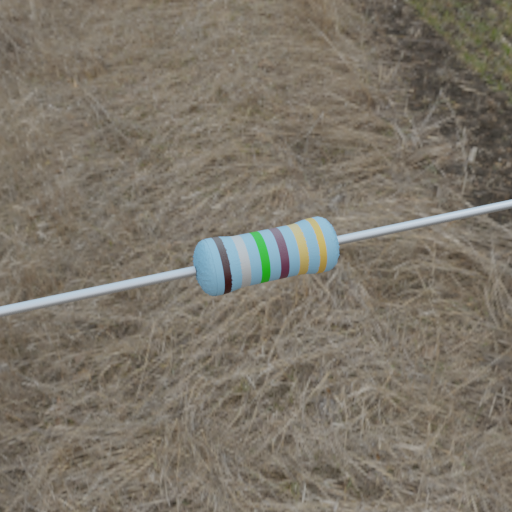
Resistor colour bands (in order): black, silver, green, brown, gold, gold